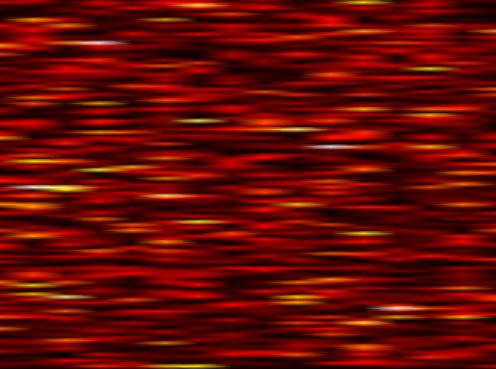
Label: FBMC